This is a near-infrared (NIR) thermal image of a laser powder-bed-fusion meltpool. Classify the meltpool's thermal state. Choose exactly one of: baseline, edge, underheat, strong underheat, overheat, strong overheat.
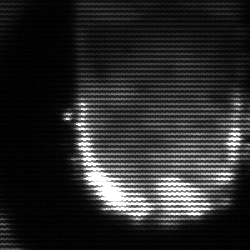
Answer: baseline